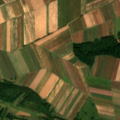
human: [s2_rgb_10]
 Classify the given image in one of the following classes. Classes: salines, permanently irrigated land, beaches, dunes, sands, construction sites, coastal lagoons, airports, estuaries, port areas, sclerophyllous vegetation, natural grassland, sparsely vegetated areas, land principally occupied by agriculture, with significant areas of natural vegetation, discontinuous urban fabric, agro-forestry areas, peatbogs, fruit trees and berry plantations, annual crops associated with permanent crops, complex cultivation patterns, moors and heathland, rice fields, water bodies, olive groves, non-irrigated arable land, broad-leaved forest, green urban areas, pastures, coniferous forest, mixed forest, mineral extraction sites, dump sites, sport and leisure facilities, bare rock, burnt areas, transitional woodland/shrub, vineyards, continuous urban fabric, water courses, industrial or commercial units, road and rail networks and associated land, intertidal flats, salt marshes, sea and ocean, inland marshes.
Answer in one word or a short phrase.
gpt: non-irrigated arable land, land principally occupied by agriculture, with significant areas of natural vegetation, broad-leaved forest